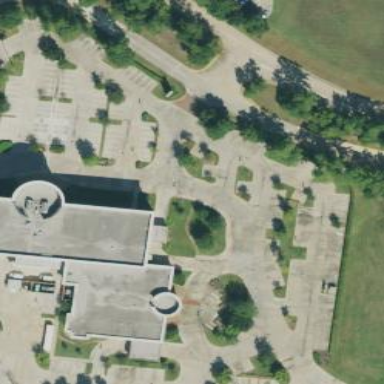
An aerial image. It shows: Commercial building.